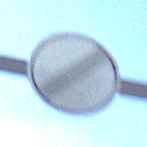
Verkehrszeichen: EndeSaemtlicherBegrenzungen
Umgebung: Outdoor, Nature
Tageszeit: Night
Wetter: PartlyCloudy
Licht: Natural
Jahreszeit: NotSpecified
Kontrast: HighContrast